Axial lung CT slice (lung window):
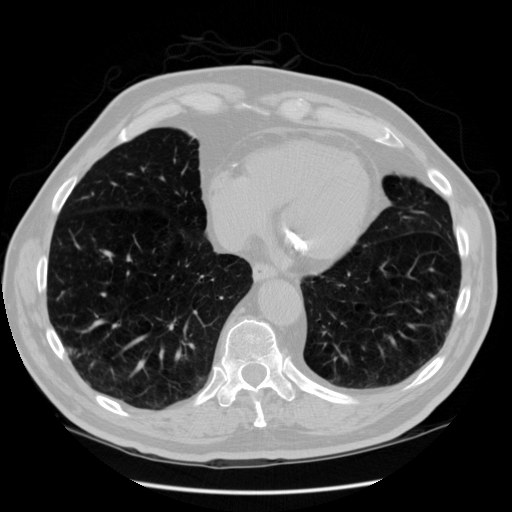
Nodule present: no